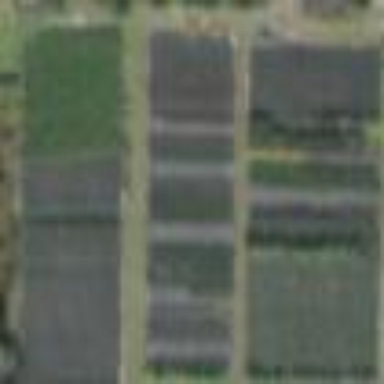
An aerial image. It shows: Plant nursery specializing in trees.